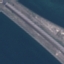
Label: Highway